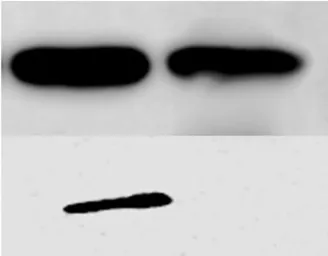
The expression of TYK2 in these family members. (B) Western blot analysis results of Tyk2 protein in patient and health control.
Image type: pathology (fish)